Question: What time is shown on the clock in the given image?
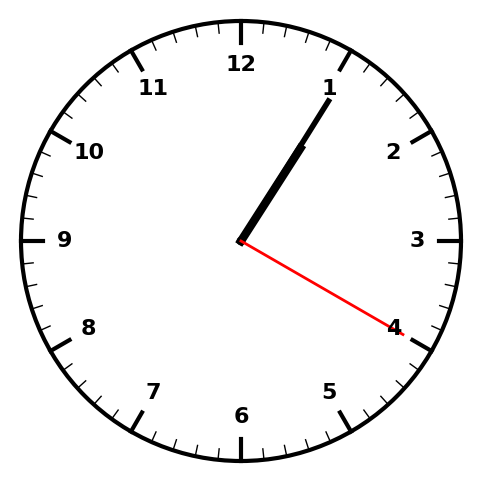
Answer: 01:05:20